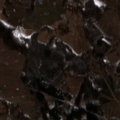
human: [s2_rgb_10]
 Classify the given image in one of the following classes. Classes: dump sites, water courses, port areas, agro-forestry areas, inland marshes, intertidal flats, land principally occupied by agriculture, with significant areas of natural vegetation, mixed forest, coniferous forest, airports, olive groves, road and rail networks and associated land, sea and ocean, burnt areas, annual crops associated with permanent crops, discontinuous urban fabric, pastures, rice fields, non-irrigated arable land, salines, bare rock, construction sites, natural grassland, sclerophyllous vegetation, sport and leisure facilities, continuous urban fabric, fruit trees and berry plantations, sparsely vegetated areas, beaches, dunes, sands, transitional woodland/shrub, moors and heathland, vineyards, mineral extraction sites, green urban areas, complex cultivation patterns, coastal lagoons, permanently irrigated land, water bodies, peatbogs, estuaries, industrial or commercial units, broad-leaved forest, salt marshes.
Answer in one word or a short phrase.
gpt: non-irrigated arable land, complex cultivation patterns, land principally occupied by agriculture, with significant areas of natural vegetation, broad-leaved forest, mixed forest